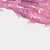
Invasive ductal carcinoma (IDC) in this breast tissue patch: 1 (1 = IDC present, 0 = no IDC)